Interaction volume radius: 5 \u00c5
Interaction volume height: 30 \u00c5
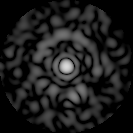
Disorder parameter: 0.8373